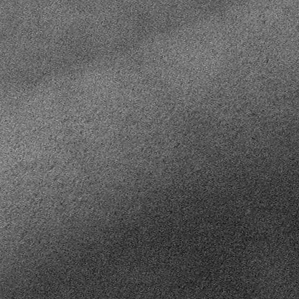
Label: frost